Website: macys
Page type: gifting
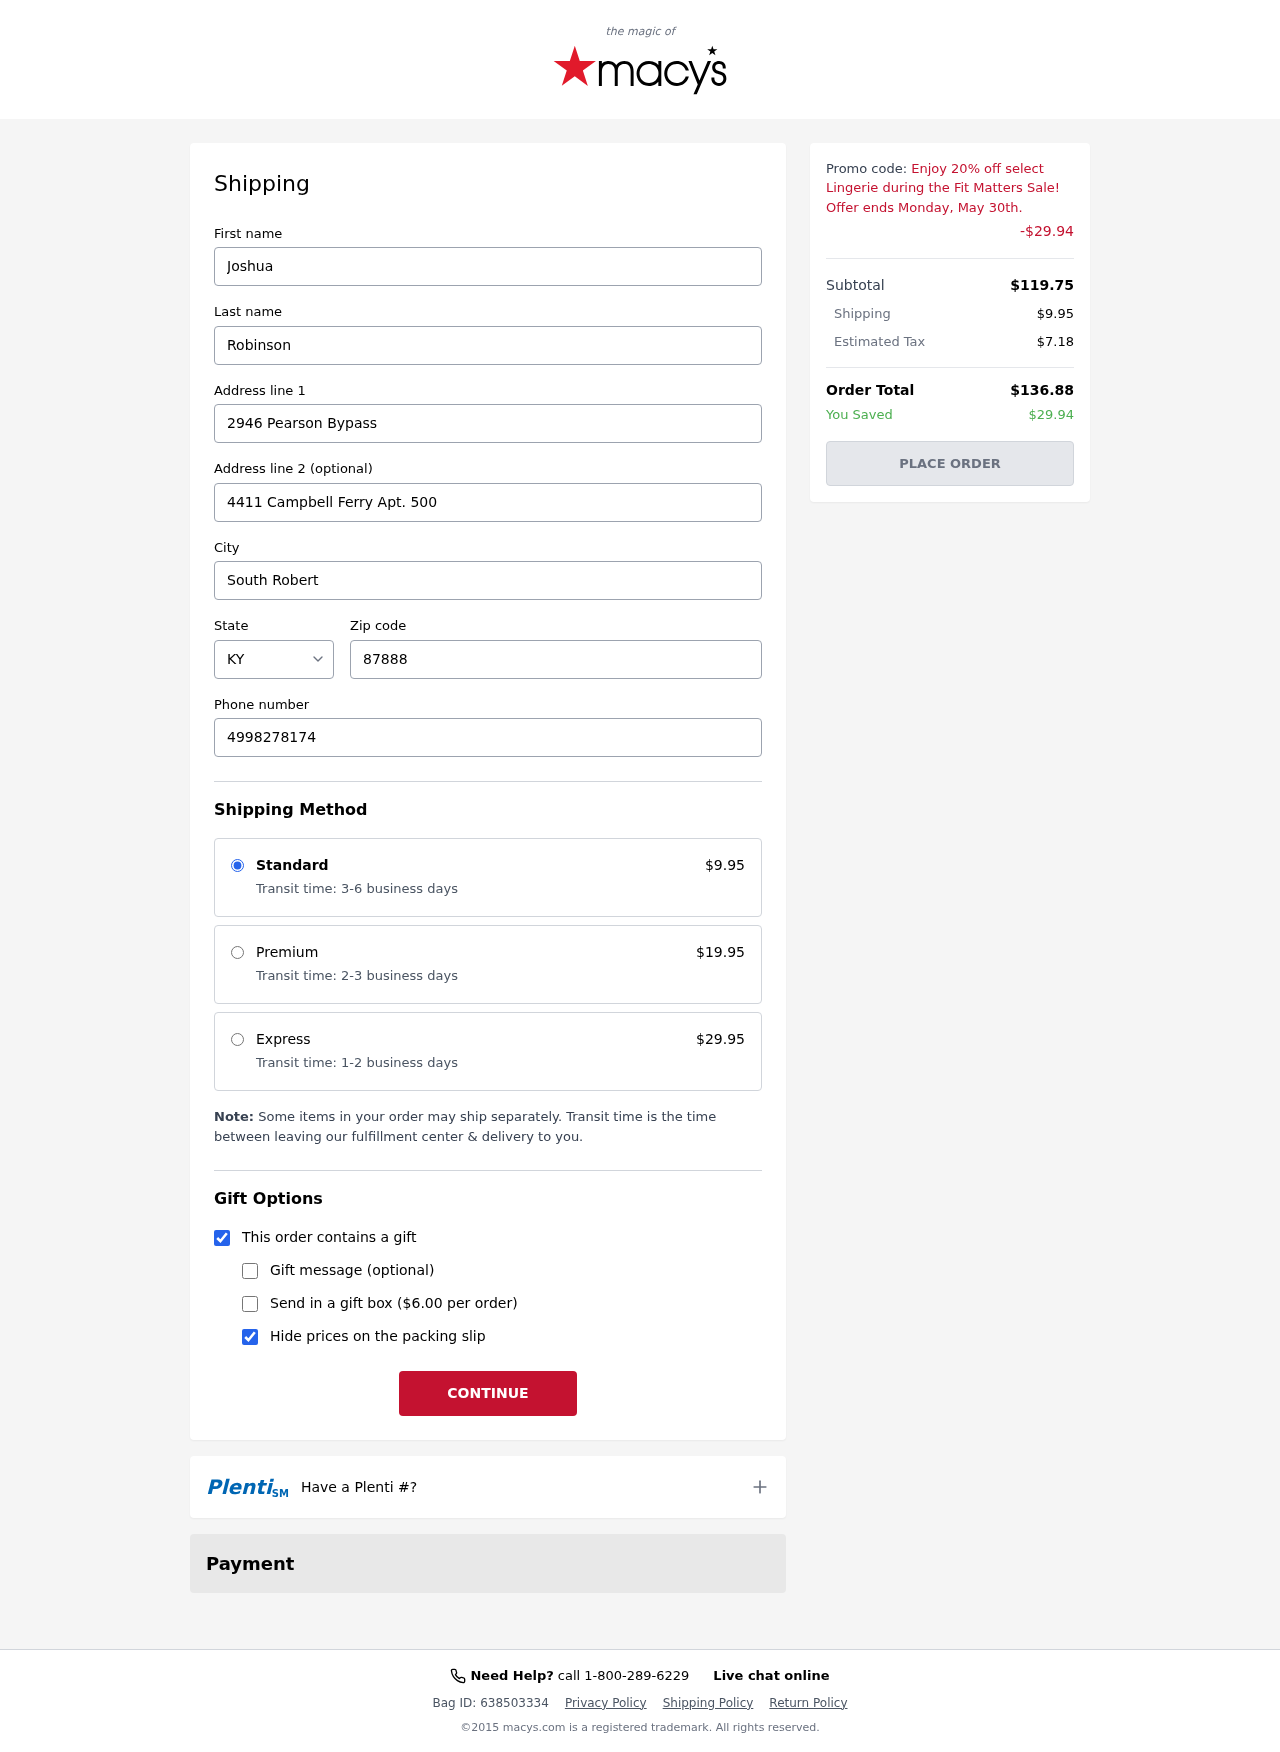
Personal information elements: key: PII_CITY
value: South Robert
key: PII_FIRSTNAME
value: Joshua
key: PII_LASTNAME
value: Robinson
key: PII_PHONE
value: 4998278174
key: PII_POSTCODE
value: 87888
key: PII_STATE_ABBR
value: KY
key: PII_STREET
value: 2946 Pearson Bypass
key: PII_STREET2
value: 4411 Campbell Ferry Apt. 500
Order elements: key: ORDER_SHIPPING_COST
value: $9.95
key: ORDER_DISCOUNT
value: -$29.94
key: ORDER_SUBTOTAL
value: $119.75
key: ORDER_TAX
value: $7.18
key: ORDER_TOTAL
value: $136.88
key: ORDER_SAVINGS
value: $29.94